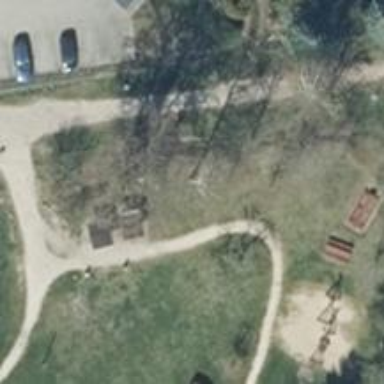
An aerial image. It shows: Picnic shelter amenity.